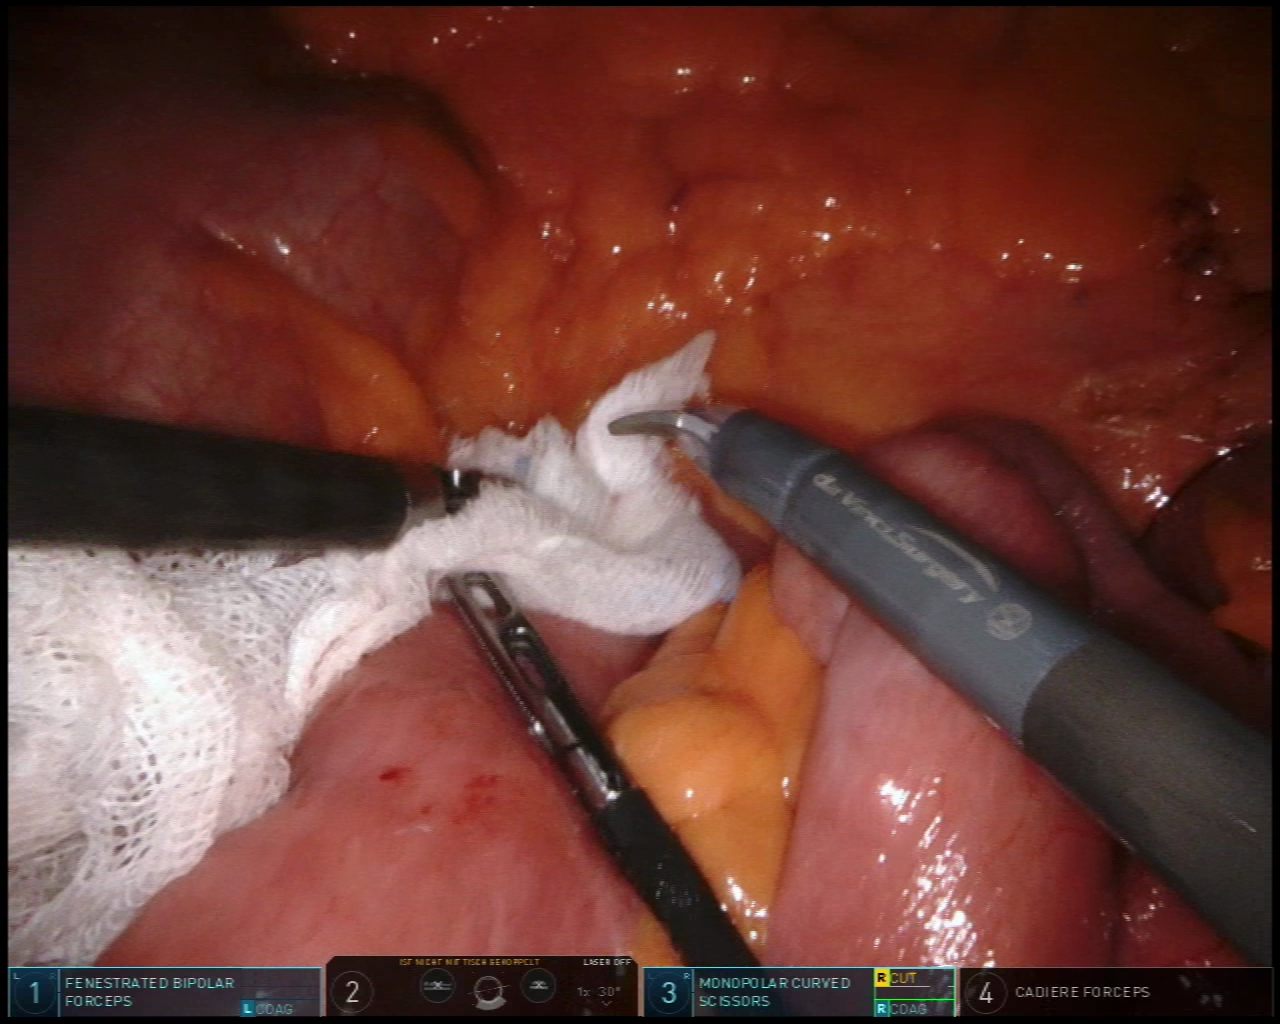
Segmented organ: colon
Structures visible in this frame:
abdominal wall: no
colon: yes
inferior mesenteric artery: no
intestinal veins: no
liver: no
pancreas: no
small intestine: yes
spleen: no
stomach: no
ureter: no
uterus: no
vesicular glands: no